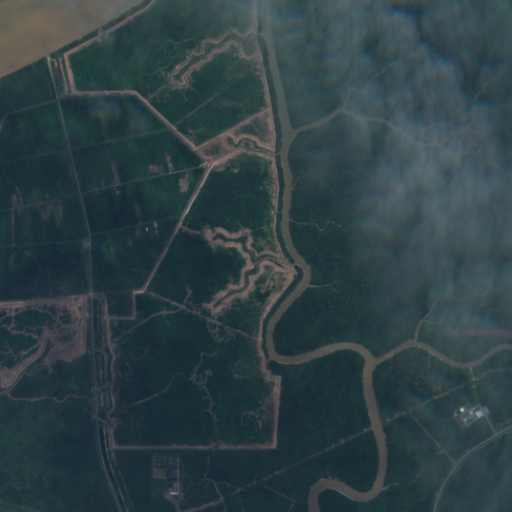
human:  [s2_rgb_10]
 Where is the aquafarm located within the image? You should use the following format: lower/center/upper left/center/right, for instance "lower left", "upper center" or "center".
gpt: The aquafarm is located in the lower left of the image.
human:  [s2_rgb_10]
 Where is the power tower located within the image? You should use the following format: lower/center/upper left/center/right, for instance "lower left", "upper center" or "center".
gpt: The power tower is located in the lower of the image.
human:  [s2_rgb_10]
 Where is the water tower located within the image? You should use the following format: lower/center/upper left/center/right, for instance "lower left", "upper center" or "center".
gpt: The water tower is located in the lower right of the image.
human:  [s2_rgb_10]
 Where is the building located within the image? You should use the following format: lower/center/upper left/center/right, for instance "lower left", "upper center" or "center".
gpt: There is no building in the image.